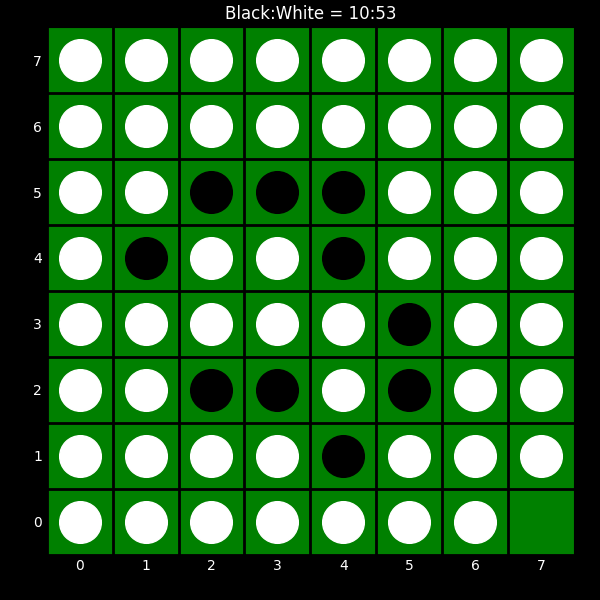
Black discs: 10
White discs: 53